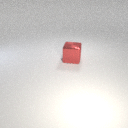
large red metal cube